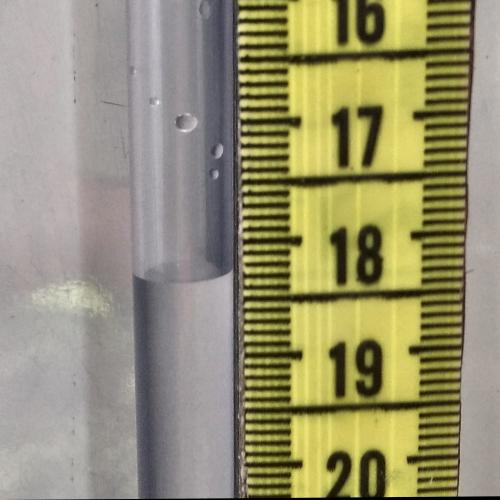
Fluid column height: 18.3 cm